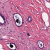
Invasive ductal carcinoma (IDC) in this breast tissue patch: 0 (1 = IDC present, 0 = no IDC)